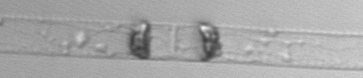
Label: Dactyliosolen_blavyanus